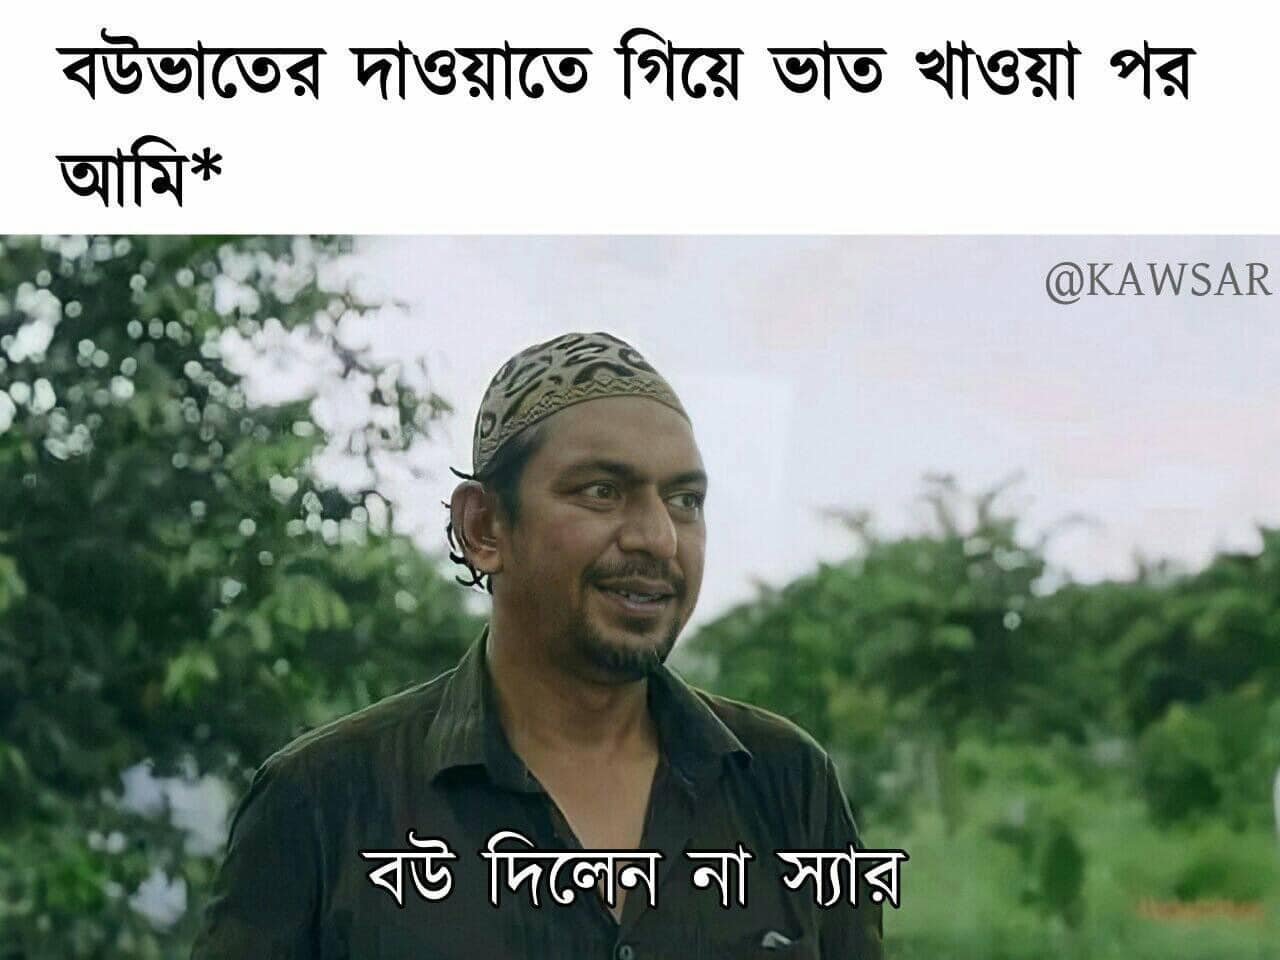
Text: বউভাতের দাওয়াতে গিয়ে ভাত খাওয়া পর আমি* বউ দিলেন না স্যার
Label: Non Hate